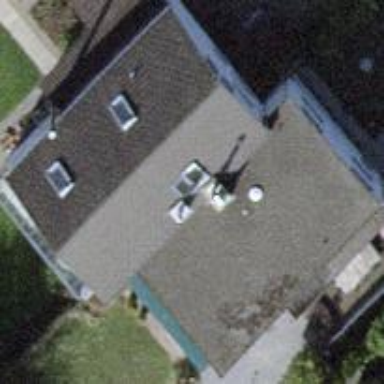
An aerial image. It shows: Building with tiled roof.